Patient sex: M
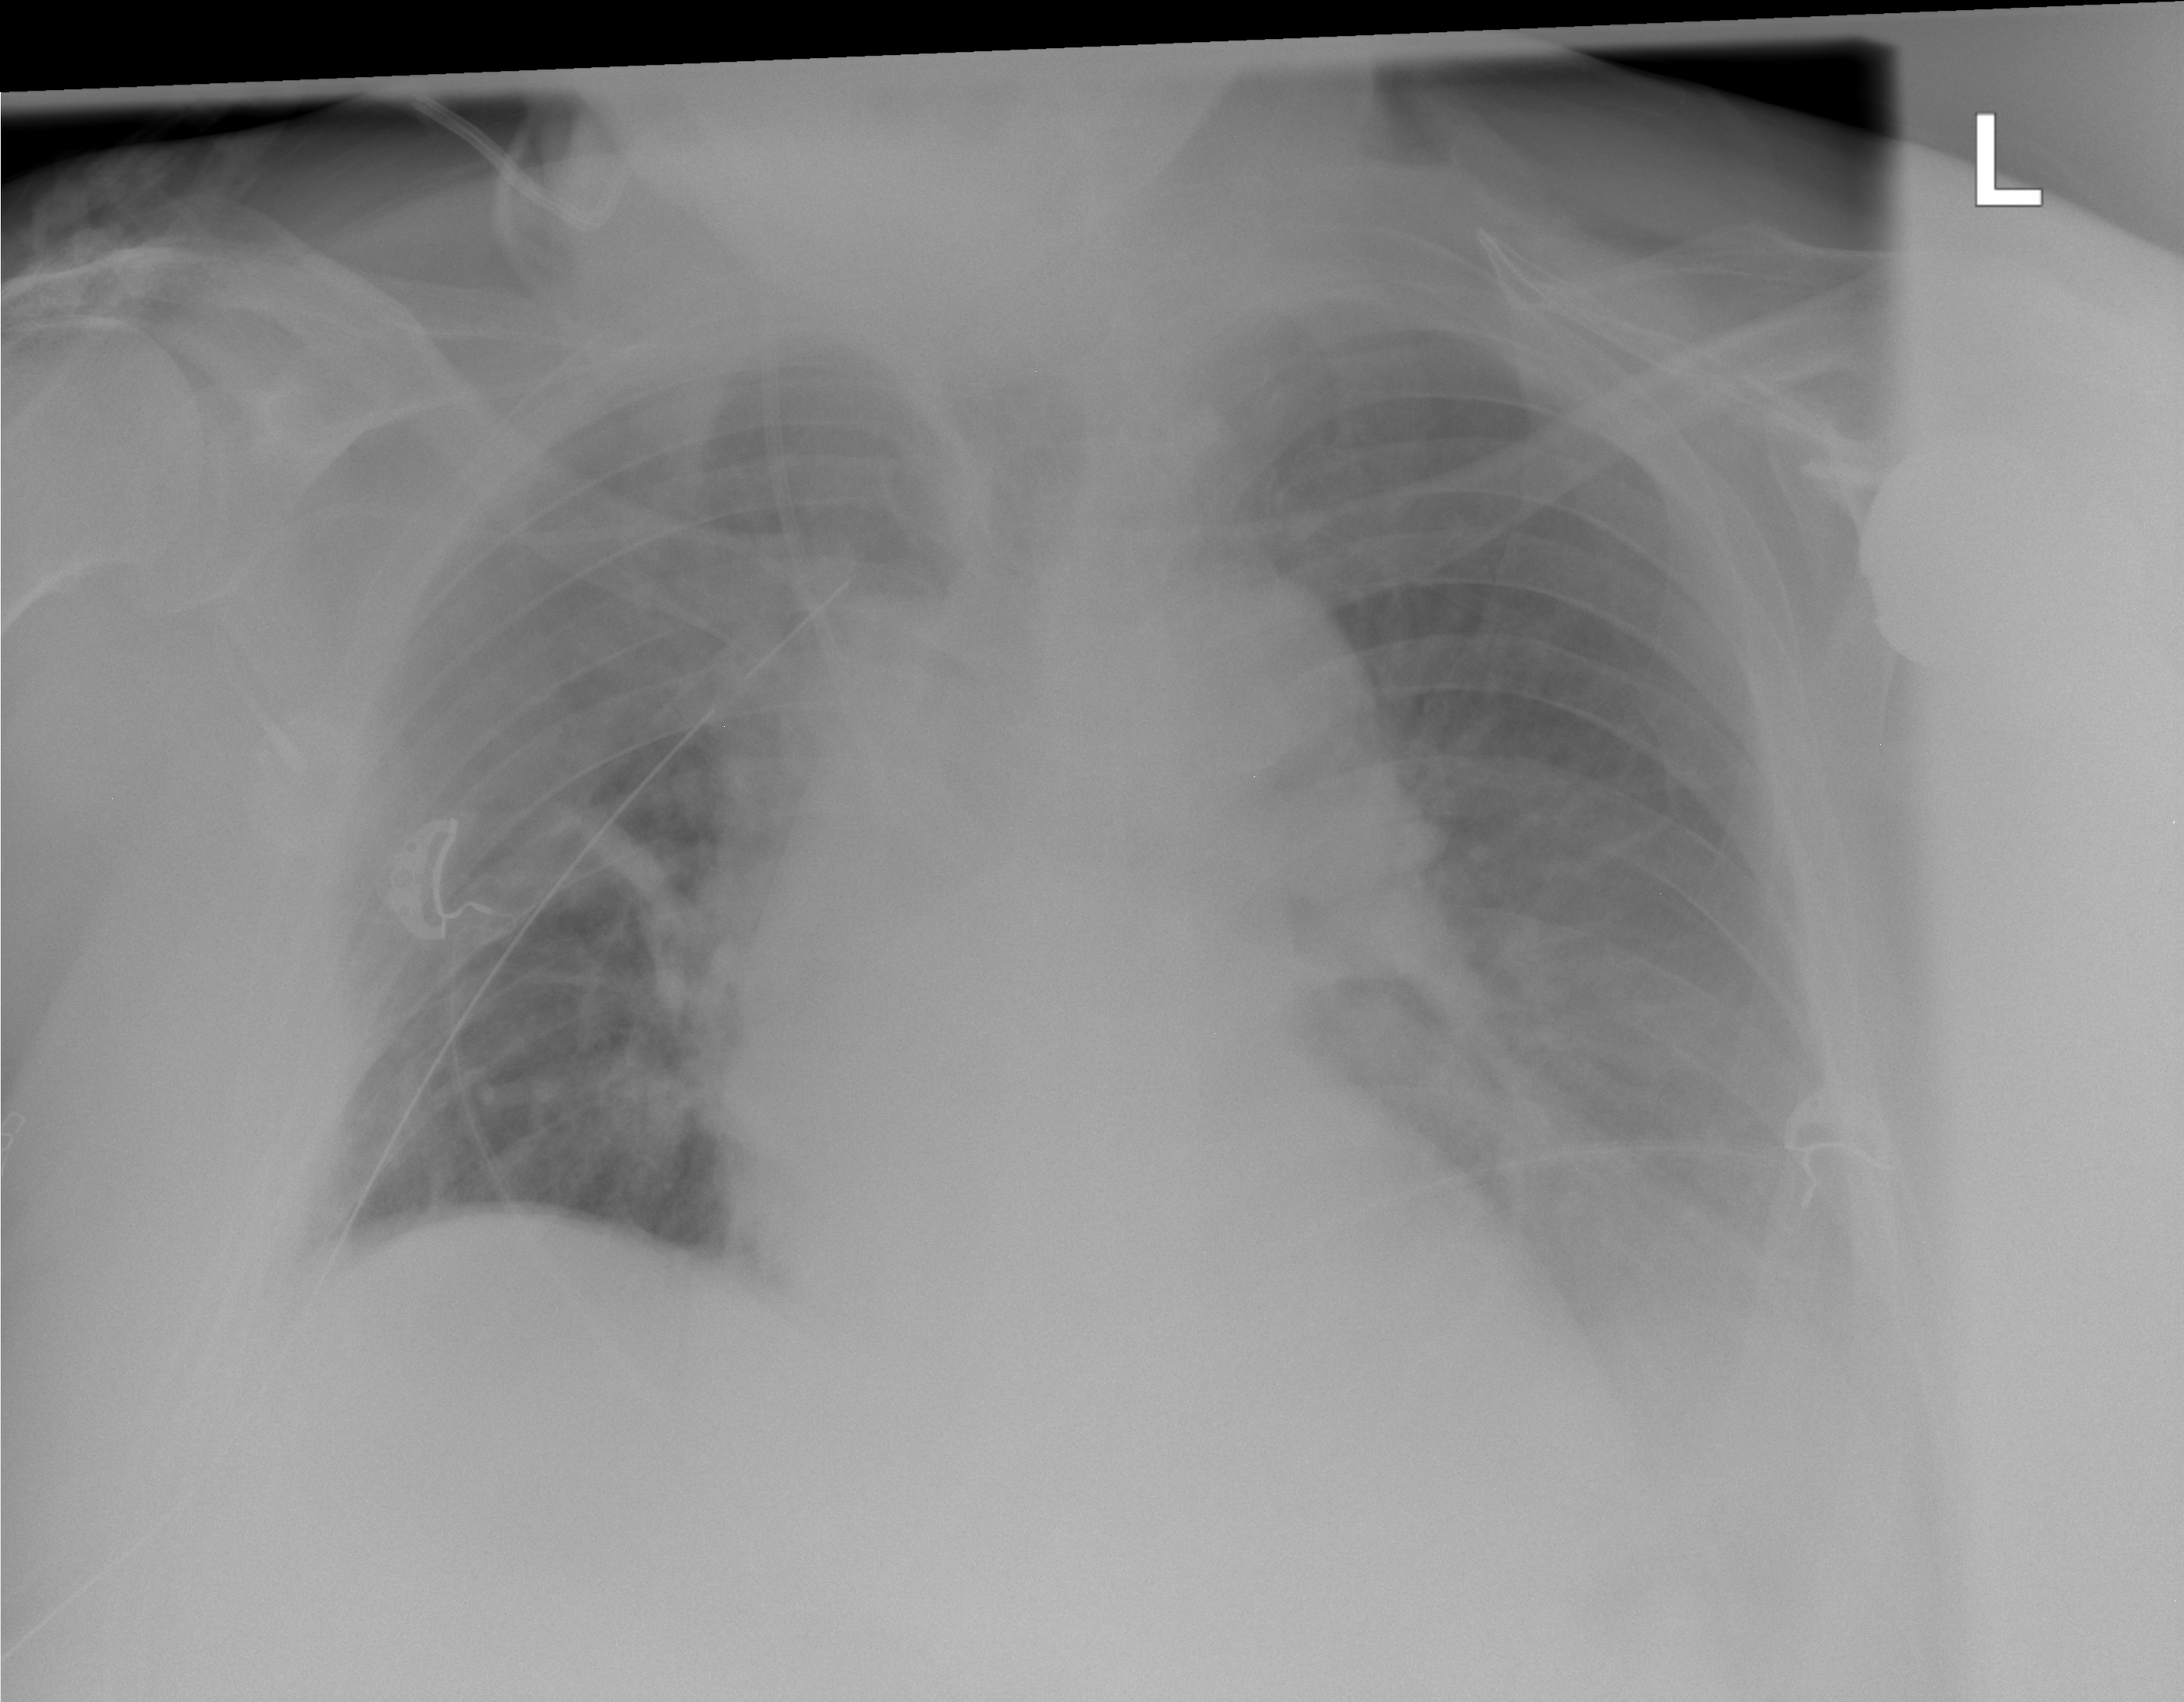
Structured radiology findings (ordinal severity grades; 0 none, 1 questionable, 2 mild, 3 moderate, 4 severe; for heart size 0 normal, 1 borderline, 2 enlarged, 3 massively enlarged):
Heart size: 0
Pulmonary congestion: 0
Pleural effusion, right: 0
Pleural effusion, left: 2
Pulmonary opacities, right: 0
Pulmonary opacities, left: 0
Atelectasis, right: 0
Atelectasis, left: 0